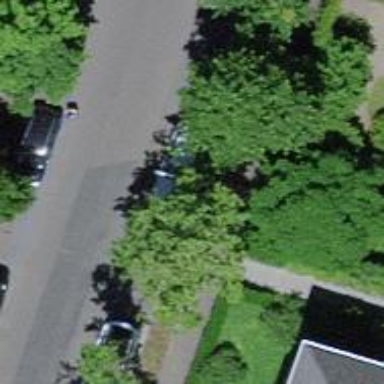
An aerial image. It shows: Tree-lined avenue.